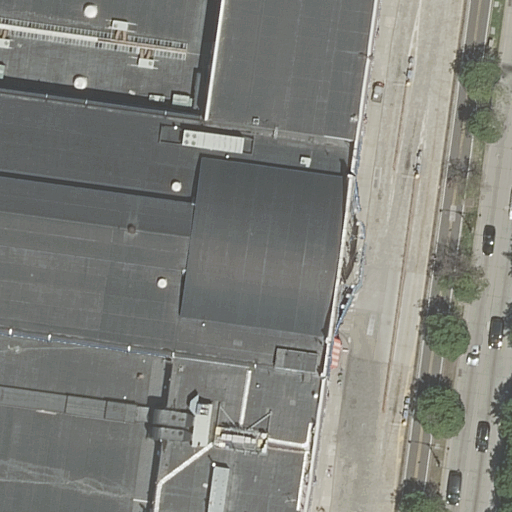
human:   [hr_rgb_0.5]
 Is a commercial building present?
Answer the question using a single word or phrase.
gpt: no

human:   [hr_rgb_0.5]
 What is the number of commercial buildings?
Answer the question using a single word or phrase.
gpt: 0

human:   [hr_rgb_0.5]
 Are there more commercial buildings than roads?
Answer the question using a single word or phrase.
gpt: no

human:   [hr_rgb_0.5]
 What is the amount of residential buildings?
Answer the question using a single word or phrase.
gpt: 1

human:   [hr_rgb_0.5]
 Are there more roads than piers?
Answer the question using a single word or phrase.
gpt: yes

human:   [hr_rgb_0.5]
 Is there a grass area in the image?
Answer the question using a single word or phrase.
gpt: yes

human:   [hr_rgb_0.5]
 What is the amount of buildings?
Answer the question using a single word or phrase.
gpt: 1

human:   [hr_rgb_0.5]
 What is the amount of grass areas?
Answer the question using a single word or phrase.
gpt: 2

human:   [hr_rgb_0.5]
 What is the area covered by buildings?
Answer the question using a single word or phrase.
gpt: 6048m2

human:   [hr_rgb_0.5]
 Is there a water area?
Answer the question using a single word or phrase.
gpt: no

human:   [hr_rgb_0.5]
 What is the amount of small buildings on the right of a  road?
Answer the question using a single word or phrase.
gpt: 0

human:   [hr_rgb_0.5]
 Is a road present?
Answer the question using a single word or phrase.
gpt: yes

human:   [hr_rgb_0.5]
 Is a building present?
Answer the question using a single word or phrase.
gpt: yes

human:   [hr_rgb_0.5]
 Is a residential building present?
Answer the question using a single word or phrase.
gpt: yes

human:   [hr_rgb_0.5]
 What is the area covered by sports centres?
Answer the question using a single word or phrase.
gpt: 7790m2

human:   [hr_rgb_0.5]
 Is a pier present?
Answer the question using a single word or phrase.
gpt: yes

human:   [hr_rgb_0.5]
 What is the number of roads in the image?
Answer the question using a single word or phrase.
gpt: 4

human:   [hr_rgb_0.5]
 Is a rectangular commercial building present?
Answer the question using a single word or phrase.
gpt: no

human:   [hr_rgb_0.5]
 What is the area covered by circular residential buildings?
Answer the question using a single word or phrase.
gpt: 0m2

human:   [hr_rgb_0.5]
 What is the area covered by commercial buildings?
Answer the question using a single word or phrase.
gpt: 0m2

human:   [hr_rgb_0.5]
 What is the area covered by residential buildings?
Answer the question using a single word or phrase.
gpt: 6048m2

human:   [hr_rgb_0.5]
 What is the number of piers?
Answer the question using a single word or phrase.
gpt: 1

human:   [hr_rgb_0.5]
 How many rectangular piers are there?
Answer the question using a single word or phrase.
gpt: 0

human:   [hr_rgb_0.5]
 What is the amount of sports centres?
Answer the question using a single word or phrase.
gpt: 1

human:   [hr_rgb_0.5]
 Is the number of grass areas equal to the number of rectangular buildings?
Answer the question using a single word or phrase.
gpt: no

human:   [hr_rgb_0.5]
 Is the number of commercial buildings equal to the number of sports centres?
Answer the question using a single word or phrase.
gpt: no

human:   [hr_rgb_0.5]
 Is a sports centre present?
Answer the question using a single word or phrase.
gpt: yes

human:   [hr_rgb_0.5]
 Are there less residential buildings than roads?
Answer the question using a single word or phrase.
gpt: yes

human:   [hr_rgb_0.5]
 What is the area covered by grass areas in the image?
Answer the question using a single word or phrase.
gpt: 735m2

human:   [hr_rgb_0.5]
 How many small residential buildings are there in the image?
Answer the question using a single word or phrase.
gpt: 0

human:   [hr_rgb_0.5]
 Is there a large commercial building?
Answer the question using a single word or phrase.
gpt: no

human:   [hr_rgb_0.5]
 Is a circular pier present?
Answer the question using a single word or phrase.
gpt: no

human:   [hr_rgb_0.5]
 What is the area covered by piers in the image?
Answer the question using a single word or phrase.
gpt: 6048m2

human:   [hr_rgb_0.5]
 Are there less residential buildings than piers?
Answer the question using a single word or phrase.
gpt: no

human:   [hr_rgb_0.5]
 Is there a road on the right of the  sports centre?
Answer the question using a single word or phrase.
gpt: yes

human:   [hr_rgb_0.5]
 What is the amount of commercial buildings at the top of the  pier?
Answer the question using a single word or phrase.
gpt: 0

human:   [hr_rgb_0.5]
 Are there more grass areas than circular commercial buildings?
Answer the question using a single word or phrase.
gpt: yes

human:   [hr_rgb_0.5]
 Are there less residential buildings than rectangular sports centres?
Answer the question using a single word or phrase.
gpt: no

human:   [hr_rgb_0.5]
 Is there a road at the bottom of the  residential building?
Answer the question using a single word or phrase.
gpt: no

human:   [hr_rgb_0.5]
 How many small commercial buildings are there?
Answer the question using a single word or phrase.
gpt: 0

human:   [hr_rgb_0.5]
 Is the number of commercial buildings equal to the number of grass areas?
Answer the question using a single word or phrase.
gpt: no

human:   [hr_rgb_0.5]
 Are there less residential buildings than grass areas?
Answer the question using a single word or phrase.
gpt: yes

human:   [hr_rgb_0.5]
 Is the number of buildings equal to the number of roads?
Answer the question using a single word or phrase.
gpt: no

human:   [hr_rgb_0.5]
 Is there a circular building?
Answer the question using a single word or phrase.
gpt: no

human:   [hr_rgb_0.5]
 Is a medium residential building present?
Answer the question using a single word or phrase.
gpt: no

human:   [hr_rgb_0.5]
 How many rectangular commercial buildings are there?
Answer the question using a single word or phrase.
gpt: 0

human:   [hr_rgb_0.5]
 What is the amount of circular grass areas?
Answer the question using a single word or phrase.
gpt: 0

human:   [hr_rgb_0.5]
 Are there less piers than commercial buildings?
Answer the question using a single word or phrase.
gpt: no

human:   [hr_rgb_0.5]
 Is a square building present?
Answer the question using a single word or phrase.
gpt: no

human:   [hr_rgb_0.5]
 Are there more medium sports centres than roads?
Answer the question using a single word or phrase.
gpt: no

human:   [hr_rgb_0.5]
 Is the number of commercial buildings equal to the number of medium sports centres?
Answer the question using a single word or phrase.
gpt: yes

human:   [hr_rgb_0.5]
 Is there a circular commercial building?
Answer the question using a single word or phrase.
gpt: no

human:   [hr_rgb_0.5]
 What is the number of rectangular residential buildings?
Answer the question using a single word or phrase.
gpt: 0

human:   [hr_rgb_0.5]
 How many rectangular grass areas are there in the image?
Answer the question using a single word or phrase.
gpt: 1

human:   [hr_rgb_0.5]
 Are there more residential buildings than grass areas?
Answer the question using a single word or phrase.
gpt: no

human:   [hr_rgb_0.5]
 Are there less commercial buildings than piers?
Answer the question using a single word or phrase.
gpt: yes

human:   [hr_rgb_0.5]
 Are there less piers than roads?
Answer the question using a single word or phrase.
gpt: yes

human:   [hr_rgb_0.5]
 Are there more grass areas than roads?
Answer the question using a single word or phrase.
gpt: no

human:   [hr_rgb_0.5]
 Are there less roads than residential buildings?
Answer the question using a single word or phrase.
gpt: no

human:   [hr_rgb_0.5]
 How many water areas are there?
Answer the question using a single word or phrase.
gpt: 0

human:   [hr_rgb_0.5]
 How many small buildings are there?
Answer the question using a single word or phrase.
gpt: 0

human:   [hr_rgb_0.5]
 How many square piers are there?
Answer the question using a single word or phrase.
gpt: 0

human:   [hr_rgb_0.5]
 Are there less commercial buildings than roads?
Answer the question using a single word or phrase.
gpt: yes

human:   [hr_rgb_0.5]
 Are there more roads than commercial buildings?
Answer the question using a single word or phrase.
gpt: yes